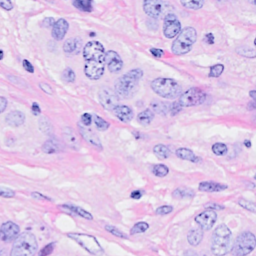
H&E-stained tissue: Breast